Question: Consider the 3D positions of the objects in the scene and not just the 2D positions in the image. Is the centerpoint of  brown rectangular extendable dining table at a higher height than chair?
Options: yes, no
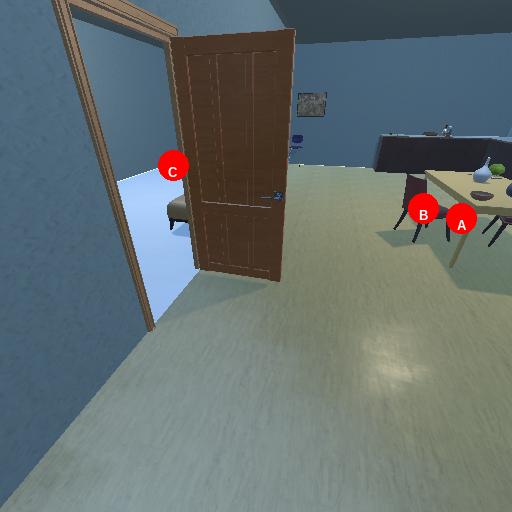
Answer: yes